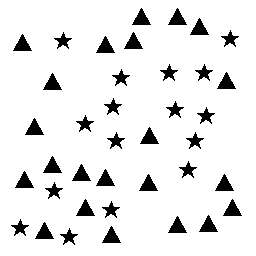
Squares: 0
Triangles: 22
Stars: 16
Total shapes: 38